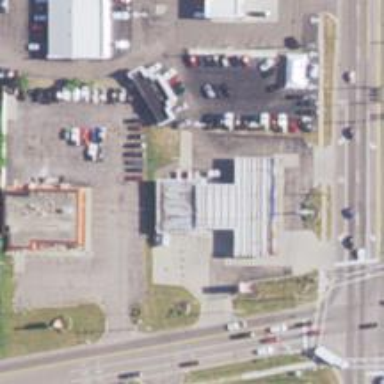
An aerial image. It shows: Convenience shop.